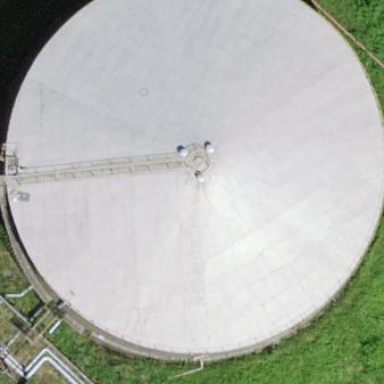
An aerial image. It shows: Storage tank that is man-made.